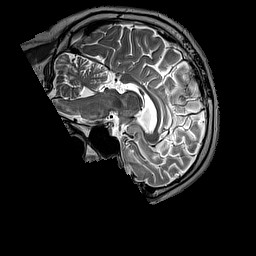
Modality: T2w
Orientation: sagittal
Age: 50
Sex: male
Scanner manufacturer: siemens
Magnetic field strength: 3 T
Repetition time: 3.2 s
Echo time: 0.212 s